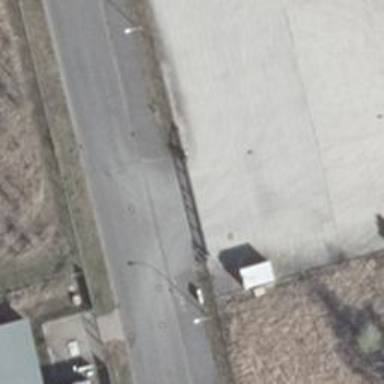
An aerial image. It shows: Tertiary road with asphalt surface.